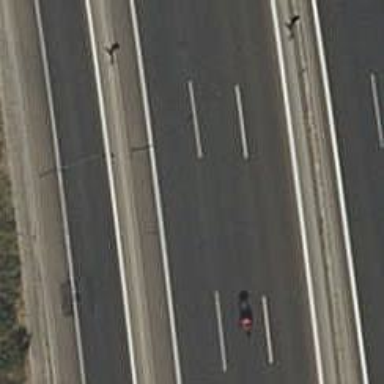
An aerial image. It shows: View of motorway.